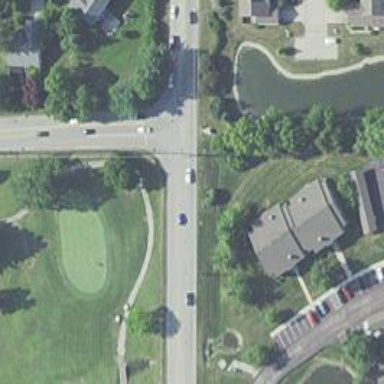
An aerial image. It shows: Golf cartpath that is also road path.